Question: I have a simple rails app which Im trying to introduce elementary tests in. Im following this <URL>.
My application is structured as follows:

Im trying to test the single page: called Main Page.
In spec/features/main_pages_spec.rb I have the following code:
'''
require 'spec_helper'
feature "soadevise" do
feature "Main Page" do
scenario "should have the content 'Main Page' "
visit '/main_page/home'
expect(page).to have_content('Main Page')
end
end
'''
My spec/spec_helper.rb looks like this:
'''
# This file is copied to spec/ when you run 'rails generate rspec:install'
ENV["RAILS_ENV"] ||= 'test'
require File.expand_path("../../config/environment", __FILE__)
require 'rspec/rails'
require 'rspec/autorun'
# Requires supporting ruby files with custom matchers and macros, etc,
# in spec/support/ and its subdirectories.
Dir[Rails.root.join("spec/support/**/*.rb")].each { |f| require f }
# Checks for pending migrations before tests are run.
# If you are not using ActiveRecord, you can remove this line.
ActiveRecord::Migration.check_pending! if defined?(ActiveRecord::Migration)
RSpec.configure do |config|
# ## Mock Framework
#
# If you prefer to use mocha, flexmock or RR, uncomment the appropriate line:
#
# config.mock_with :mocha
# config.mock_with :flexmock
# config.mock_with :rr
config.include Capybara::DSL
# Remove this line if you're not using ActiveRecord or ActiveRecord fixtures
config.fixture_path = "#{::Rails.root}/spec/fixtures"
# If you're not using ActiveRecord, or you'd prefer not to run each of your
# examples within a transaction, remove the following line or assign false
# instead of true.
config.use_transactional_fixtures = true
# If true, the base class of anonymous controllers will be inferred
# automatically. This will be the default behavior in future versions of
# rspec-rails.
config.infer_base_class_for_anonymous_controllers = false
# Run specs in random order to surface order dependencies. If you find an
# order dependency and want to debug it, you can fix the order by providing
# the seed, which is printed after each run.
# --seed 1234
config.order = "random"
end
'''
When I run this command in the terminal:
'''
MRMIOMP0903:soadevise $ bundle exec rspec spec/features/main_pages_spec.rb
'''
I get the following error:
'''
/Users/am/Desktop/x/xx/rails_projects/mysql_apps/soadevise/
spec/features/main_pages_spec.rb:6:
in 'block (2 levels) in <top (required)>': undefined method 'visit' for #
<Class:0x007fb7237377b0> (NoMethodError)
from /Users/am/.rvm/gems/ruby-2.0.0-p247/gems/rspec-core 2.14.7/lib/rspec/core/example_group.rb:246:in 'module_eval'
from /Users/am.rvm/gems/ruby-2.0.0-p247/gems/rspec-core-2.14.7/lib/rspec/core/example_group.rb:246:in 'subclass'
from /Users/am.rvm/gems/ruby-2.0.0-p247/gems/rspec-core-2.14.7/lib/rspec/core/example_group.rb:232:in 'describe'
'''
My gemfile contains these:
'''
#For testing
group :development, :test do
gem "rspec-rails", "~> 2.14.1"
end
group :test do
gem "selenium-webdriver"
gem "capybara"
end
'''
I refered to this <URL> as well.
Can someone suggest what Im doing wrong?
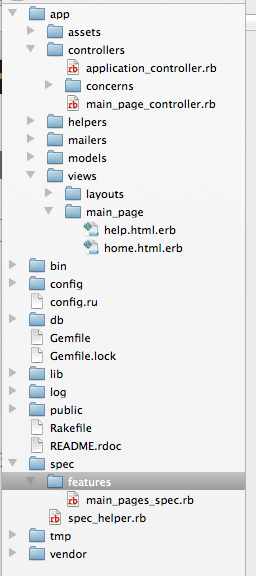
Answer: You're calling feature twice. It should look like this:
'''
require 'spec_helper'
feature "soadevise Main Page" do
scenario "should have the content 'Main Page'" do
visit '/main_page/home'
expect(page).to have_content('Main Page')
end
end
'''